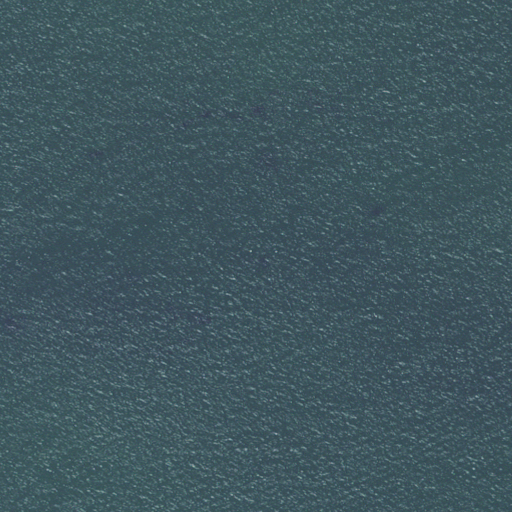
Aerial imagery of island in Massachusetts named Channel Rock containing only open water